Question: I am trying to overlay screen using WindowManager and it is working well but the overlay screen doesn't overlay the footer but overlay header.
And here is my code.
'''
wm = (WindowManager) getSystemService(Context.WINDOW_SERVICE);
overlayView_bg = new View(getApplicationContext());
// making service view fullscreen
WindowManager.LayoutParams params = new WindowManager.LayoutParams(
WindowManager.LayoutParams.MATCH_PARENT,
WindowManager.LayoutParams.MATCH_PARENT,
WindowManager.LayoutParams.TYPE_APPLICATION_OVERLAY,
WindowManager.LayoutParams.FLAG_NOT_TOUCHABLE |
WindowManager.LayoutParams.FLAG_NOT_TOUCH_MODAL |
WindowManager.LayoutParams.FLAG_LAYOUT_IN_SCREEN |
WindowManager.LayoutParams.FLAG_WATCH_OUTSIDE_TOUCH ,
PixelFormat.TRANSLUCENT);
wm.addView(overlayView_bg, params);
'''
Please help me with the overlaying footer.
Thank you!
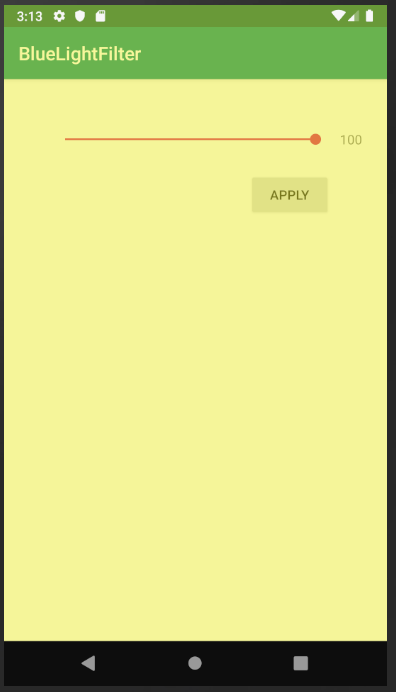
Answer: I found the solution by myself.
'''
int navigationHeight = 0, statusHeight = 0;
Resources resources = getApplicationContext().getResources();
int resourceId = resources.getIdentifier("navigation_bar_height", "dimen", "android");
if (resourceId > 0) {
navigationHeight= resources.getDimensionPixelSize(resourceId);
}
resourceId = resources.getIdentifier("status_bar_height", "dimen", "android");
if (resourceId > 0) {
statusHeight = resources.getDimensionPixelSize(resourceId);
}
DisplayMetrics displayMetrics = getApplicationContext().getResources().getDisplayMetrics();
float dpHeight = displayMetrics.heightPixels ;
// making service view fullscreen
WindowManager.LayoutParams params = new WindowManager.LayoutParams(
-1,(int)(dpHeight + navigationHeight + statusHeight),0,-navigationHeight,
LAYOUT_FLAG,
WindowManager.LayoutParams.FLAG_NOT_TOUCHABLE |
WindowManager.LayoutParams.FLAG_NOT_TOUCH_MODAL |
WindowManager.LayoutParams.FLAG_LAYOUT_IN_SCREEN |
WindowManager.LayoutParams.FLAG_WATCH_OUTSIDE_TOUCH |
WindowManager.LayoutParams.FLAG_NOT_FOCUSABLE |
WindowManager.LayoutParams.FLAG_LAYOUT_INSET_DECOR|
WindowManager.LayoutParams.FLAG_LAYOUT_NO_LIMITS,
PixelFormat.TRANSLUCENT);
params.gravity = Gravity.BOTTOM | Gravity.LEFT;
wm.addView(overlayView_bg, params);
'''
It is working well.